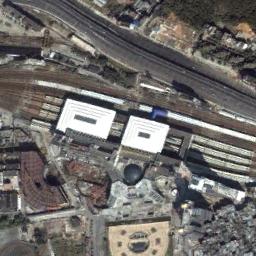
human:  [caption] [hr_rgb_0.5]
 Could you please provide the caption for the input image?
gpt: There are many buildings of different shapes and sizes beside the railway station .

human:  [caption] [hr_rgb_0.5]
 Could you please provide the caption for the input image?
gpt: The railway station is next to some buildings and trees .

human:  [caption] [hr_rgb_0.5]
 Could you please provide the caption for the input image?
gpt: There is a fully equipped railway station in the city .

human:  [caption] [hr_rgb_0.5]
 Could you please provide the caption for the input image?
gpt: The railway station has lots of railways and some white buildings and some other buildings are next to the railway station .

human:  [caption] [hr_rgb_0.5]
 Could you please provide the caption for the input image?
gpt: There are some buildings around the railway station .